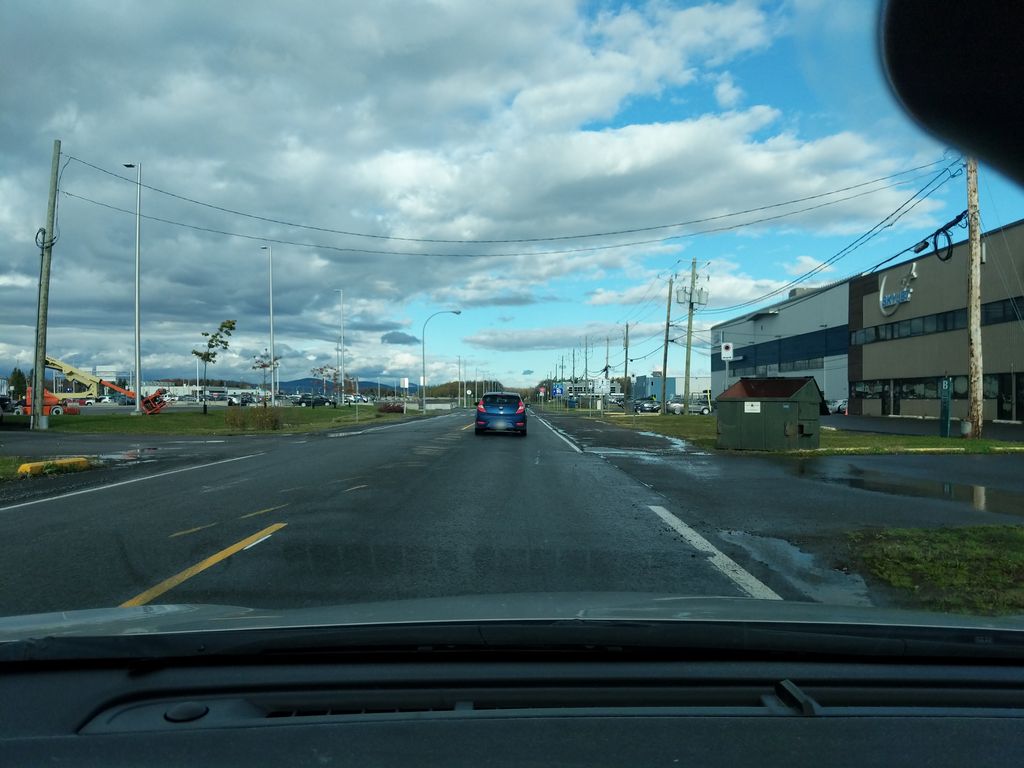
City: quebec_city